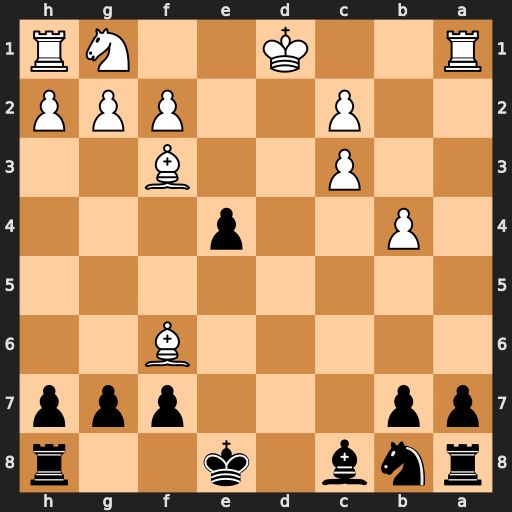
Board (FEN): rnb1k2r/pp3ppp/5B2/8/1P2p3/2P2B2/2P2PPP/R2K2NR
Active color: b
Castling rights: kq
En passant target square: -
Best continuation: exf3 Nxf3 gxf6